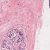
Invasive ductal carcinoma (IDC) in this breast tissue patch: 0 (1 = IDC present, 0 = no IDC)